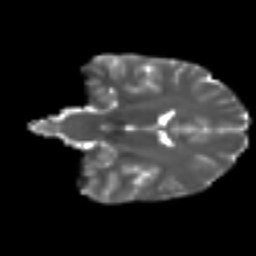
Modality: T2w
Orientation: coronal
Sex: female
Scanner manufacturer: ge
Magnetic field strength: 3 T
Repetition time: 7 s
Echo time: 0.08 s